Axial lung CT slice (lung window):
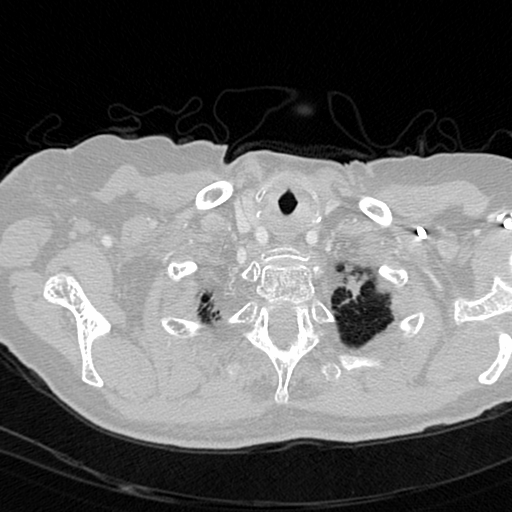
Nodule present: no